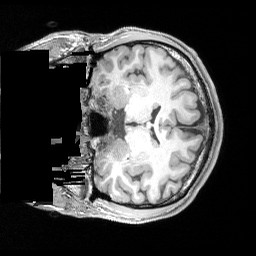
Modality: T1w
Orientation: coronal
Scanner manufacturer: siemens
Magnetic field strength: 3 T
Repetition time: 2.53 s
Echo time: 0.00326 s